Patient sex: F
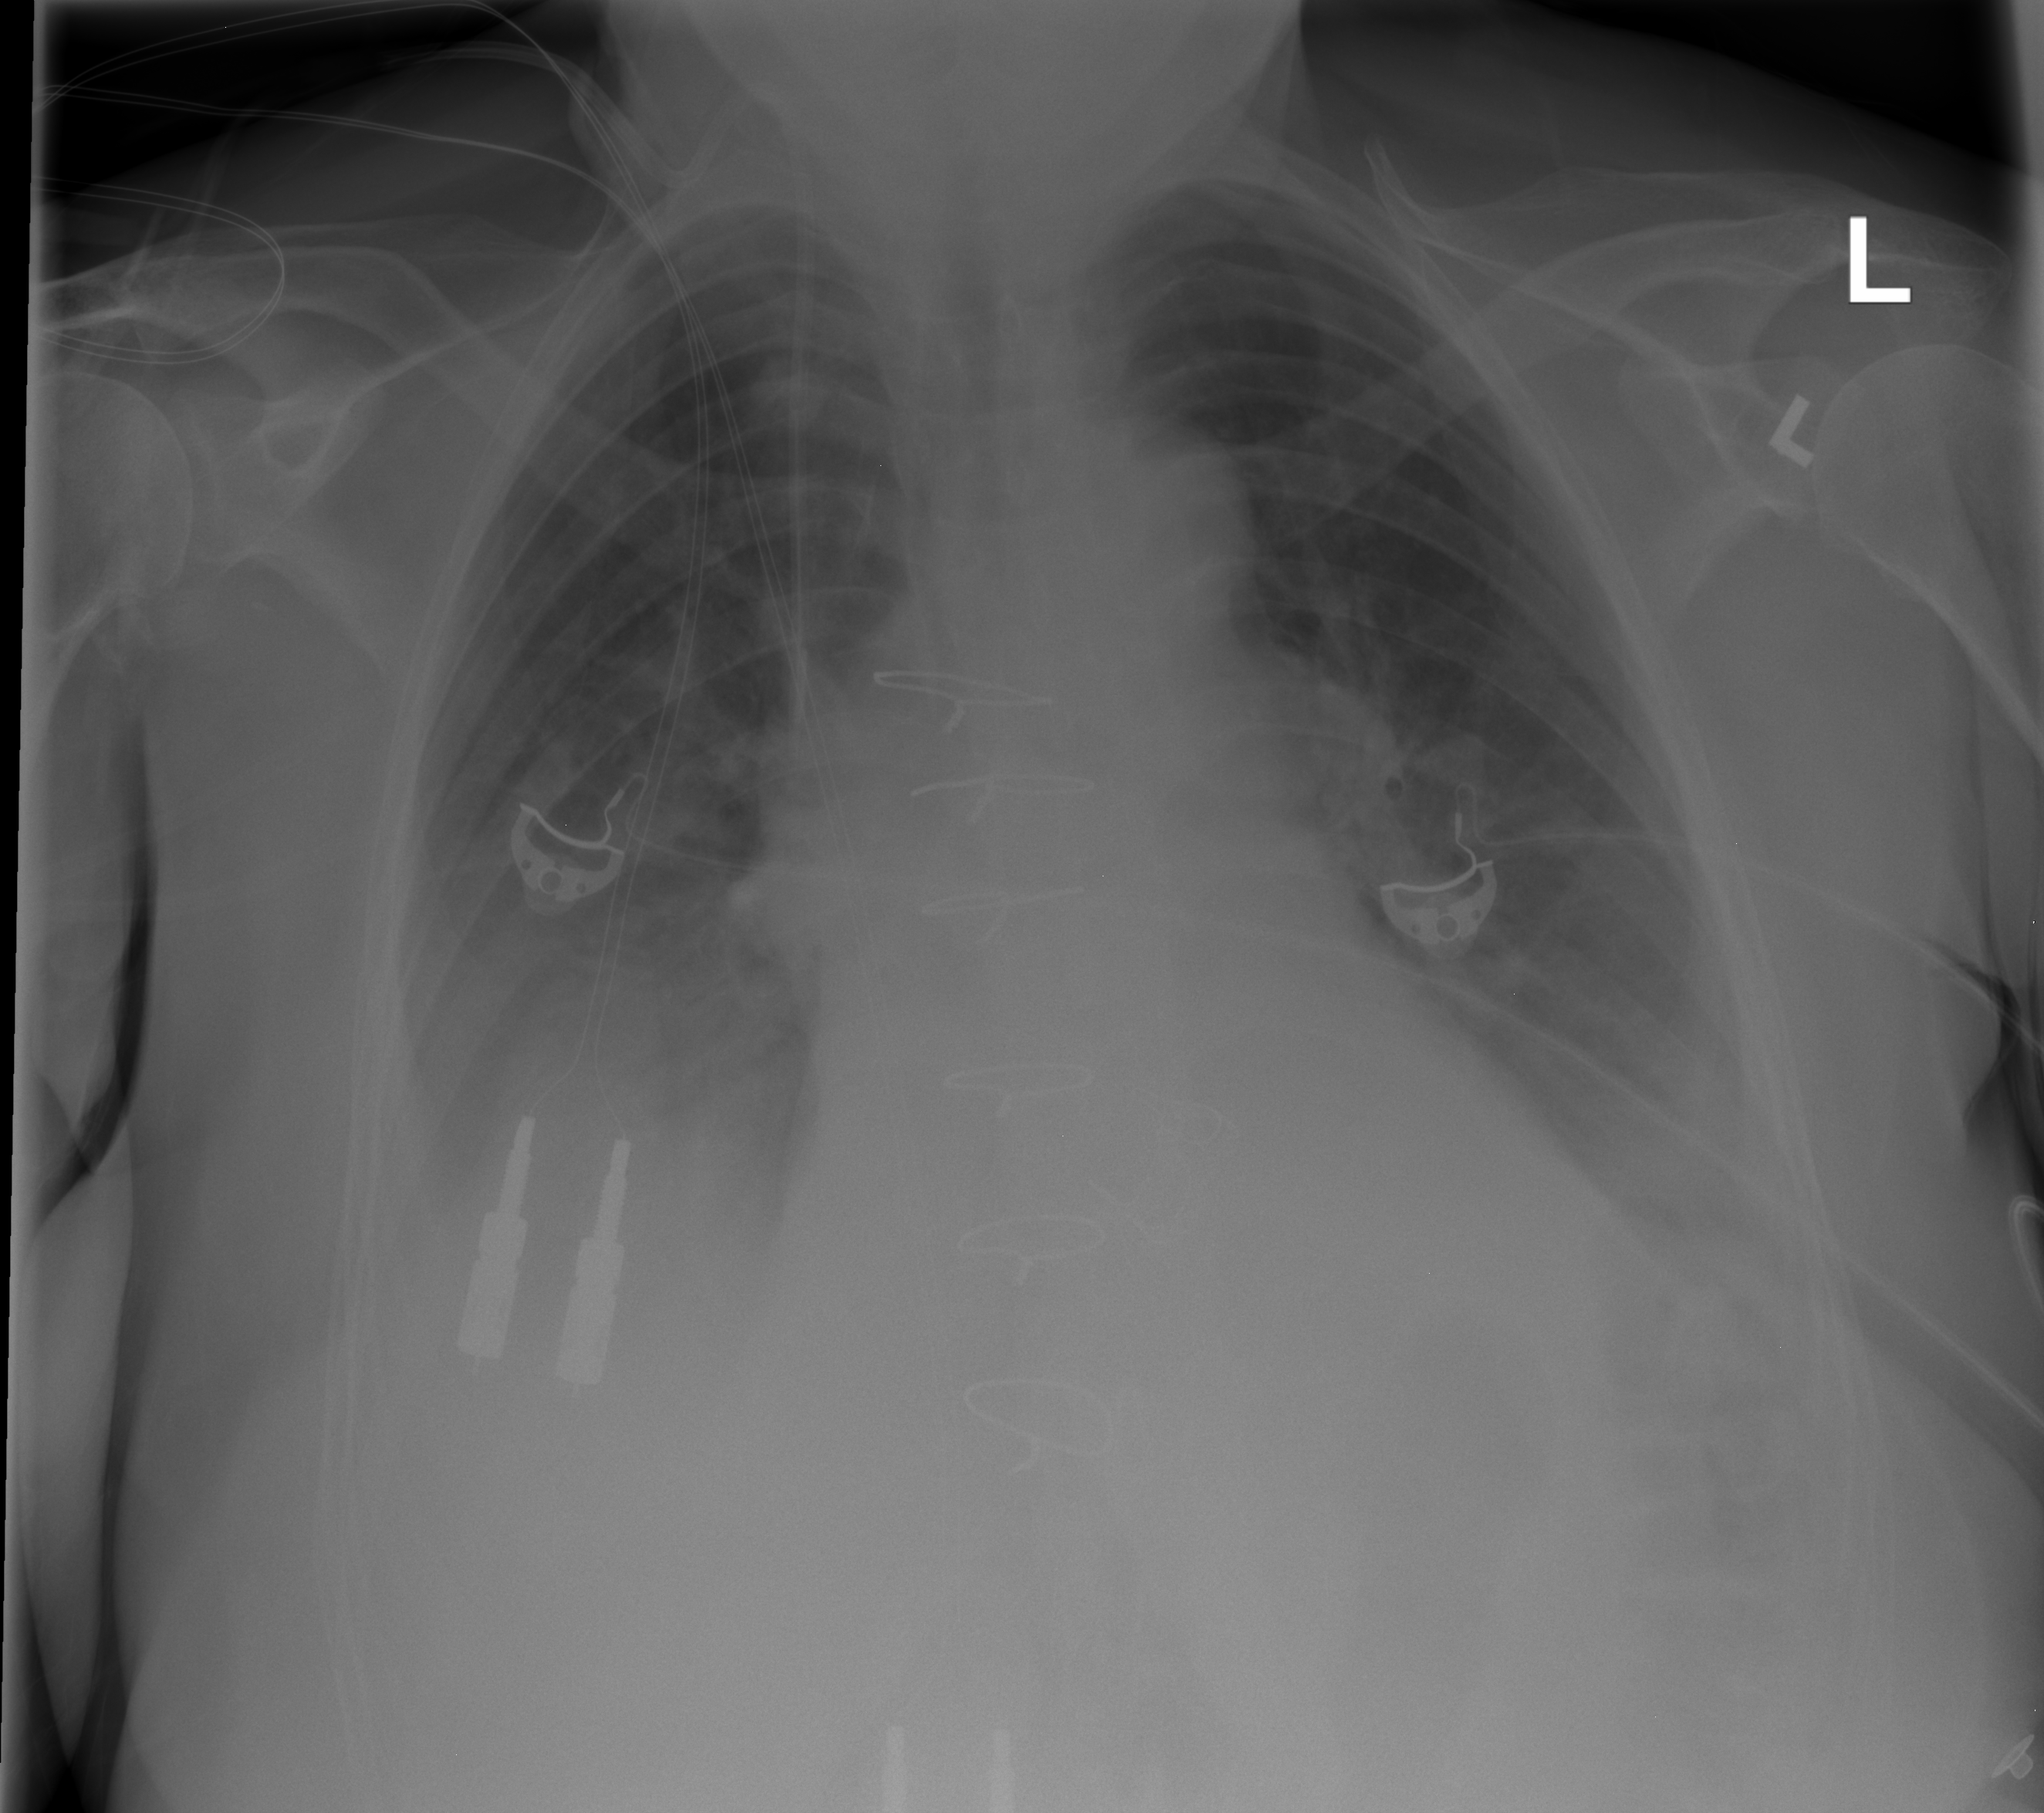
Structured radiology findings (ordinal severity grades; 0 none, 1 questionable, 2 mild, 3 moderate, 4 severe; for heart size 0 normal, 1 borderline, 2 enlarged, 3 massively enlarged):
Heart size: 2
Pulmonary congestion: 0
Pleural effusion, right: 2
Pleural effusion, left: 2
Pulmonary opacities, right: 0
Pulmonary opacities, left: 0
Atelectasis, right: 2
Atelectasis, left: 2